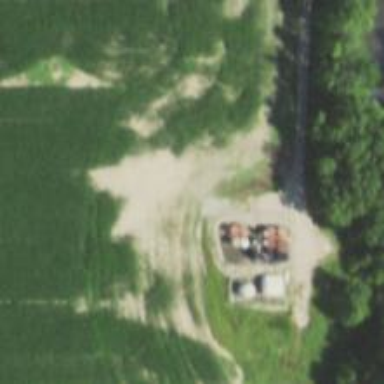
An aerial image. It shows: Storage tank that is man-made.